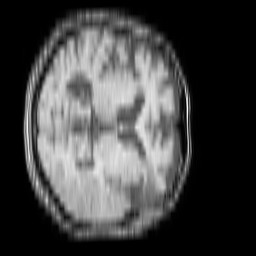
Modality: T1w
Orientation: axial
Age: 88
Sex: male
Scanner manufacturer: philips
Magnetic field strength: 1.5 T
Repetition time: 0.1852 s
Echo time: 0.001873 s